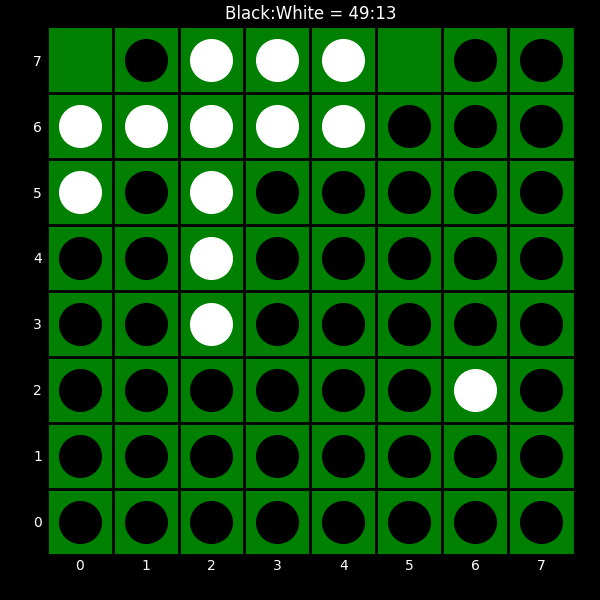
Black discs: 49
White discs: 13